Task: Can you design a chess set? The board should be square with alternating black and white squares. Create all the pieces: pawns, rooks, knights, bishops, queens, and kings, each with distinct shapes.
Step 2626:
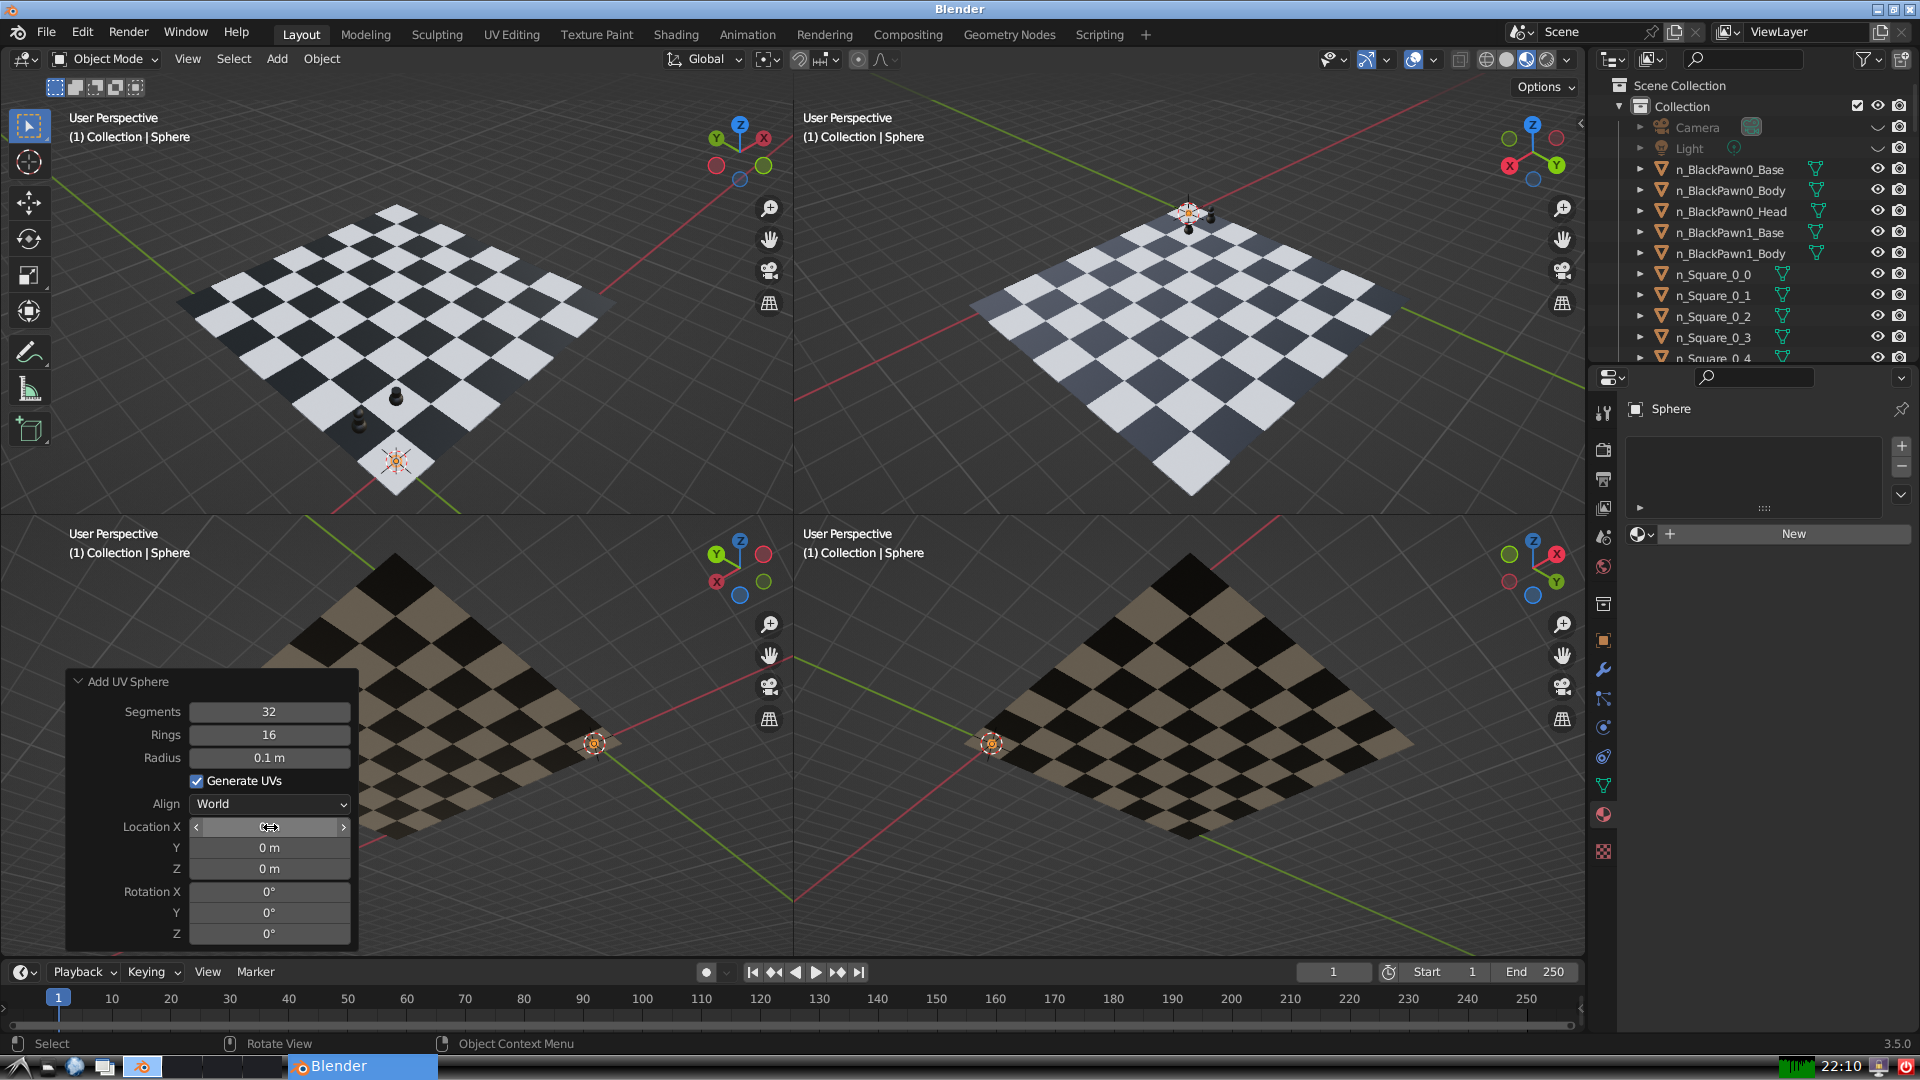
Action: click: no